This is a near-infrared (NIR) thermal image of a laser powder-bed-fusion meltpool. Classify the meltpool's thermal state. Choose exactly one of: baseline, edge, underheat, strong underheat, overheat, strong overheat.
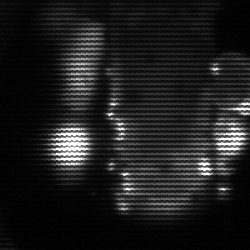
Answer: strong underheat